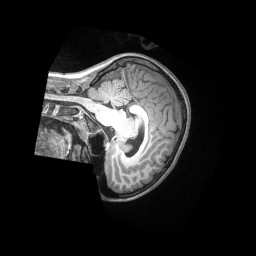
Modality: T1w
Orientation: sagittal
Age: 11
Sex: male
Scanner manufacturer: siemens
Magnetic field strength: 3 T
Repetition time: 2.53 s
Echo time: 0.00174 s